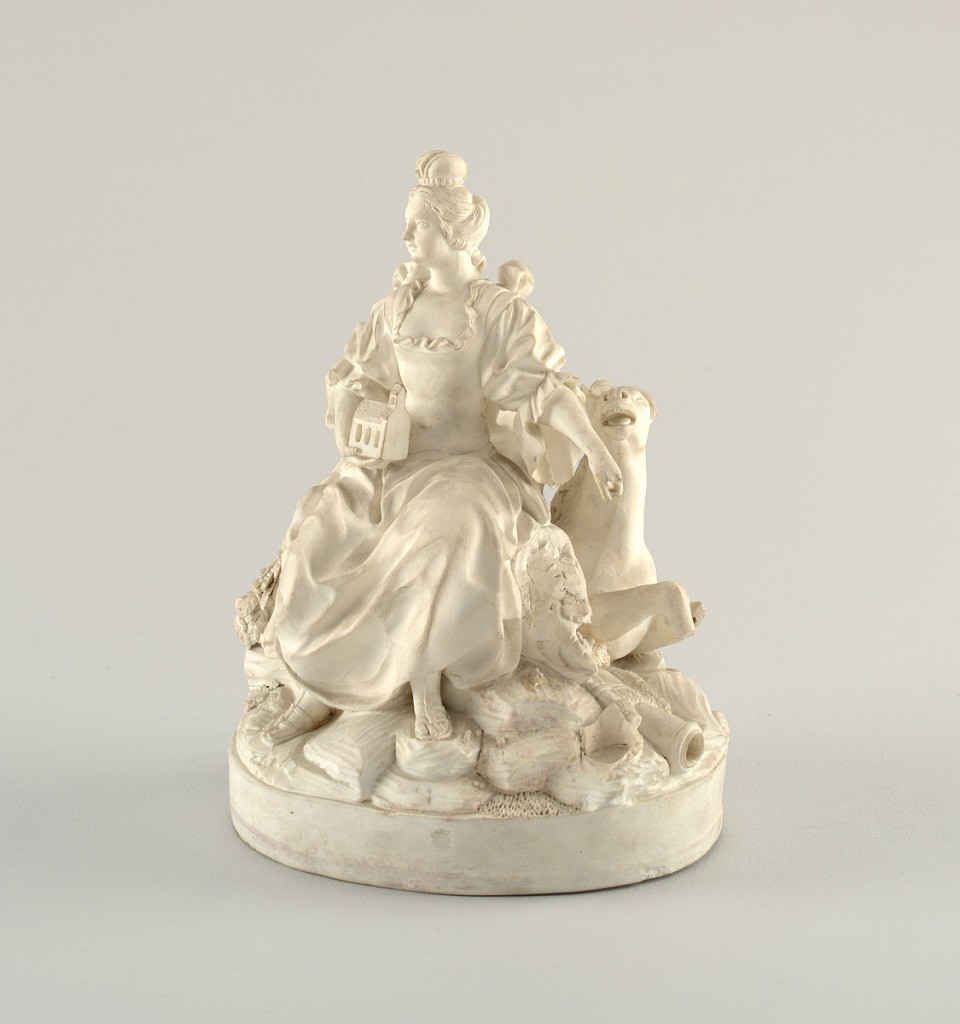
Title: Allegorical Figure of "Europe"
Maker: Le Nove Porcelain Manufactory, Italian, established ca. 1727
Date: late 18th century
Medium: biscuit
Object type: figure
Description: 1960-1-54-a/d: Allegorical figures of the four continents with th...;     1960-1-54-b: Allegorical figure of "Europe" with animal attribu...